Interaction volume radius: 10 \u00c5
Interaction volume height: 15 \u00c5
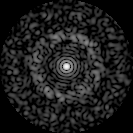
Disorder parameter: 0.8301